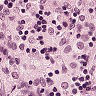
Metastatic tissue present: no